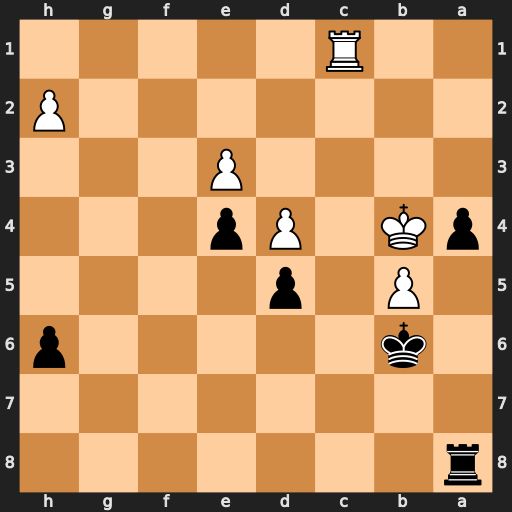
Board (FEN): r7/8/1k5p/1P1p4/pK1Pp3/4P3/7P/2R5
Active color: b
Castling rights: -
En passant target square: -
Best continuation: a3 Kb3 a2